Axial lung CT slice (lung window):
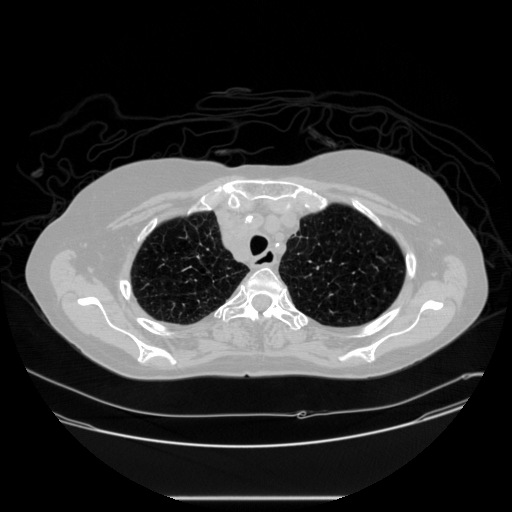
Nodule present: no